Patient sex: M
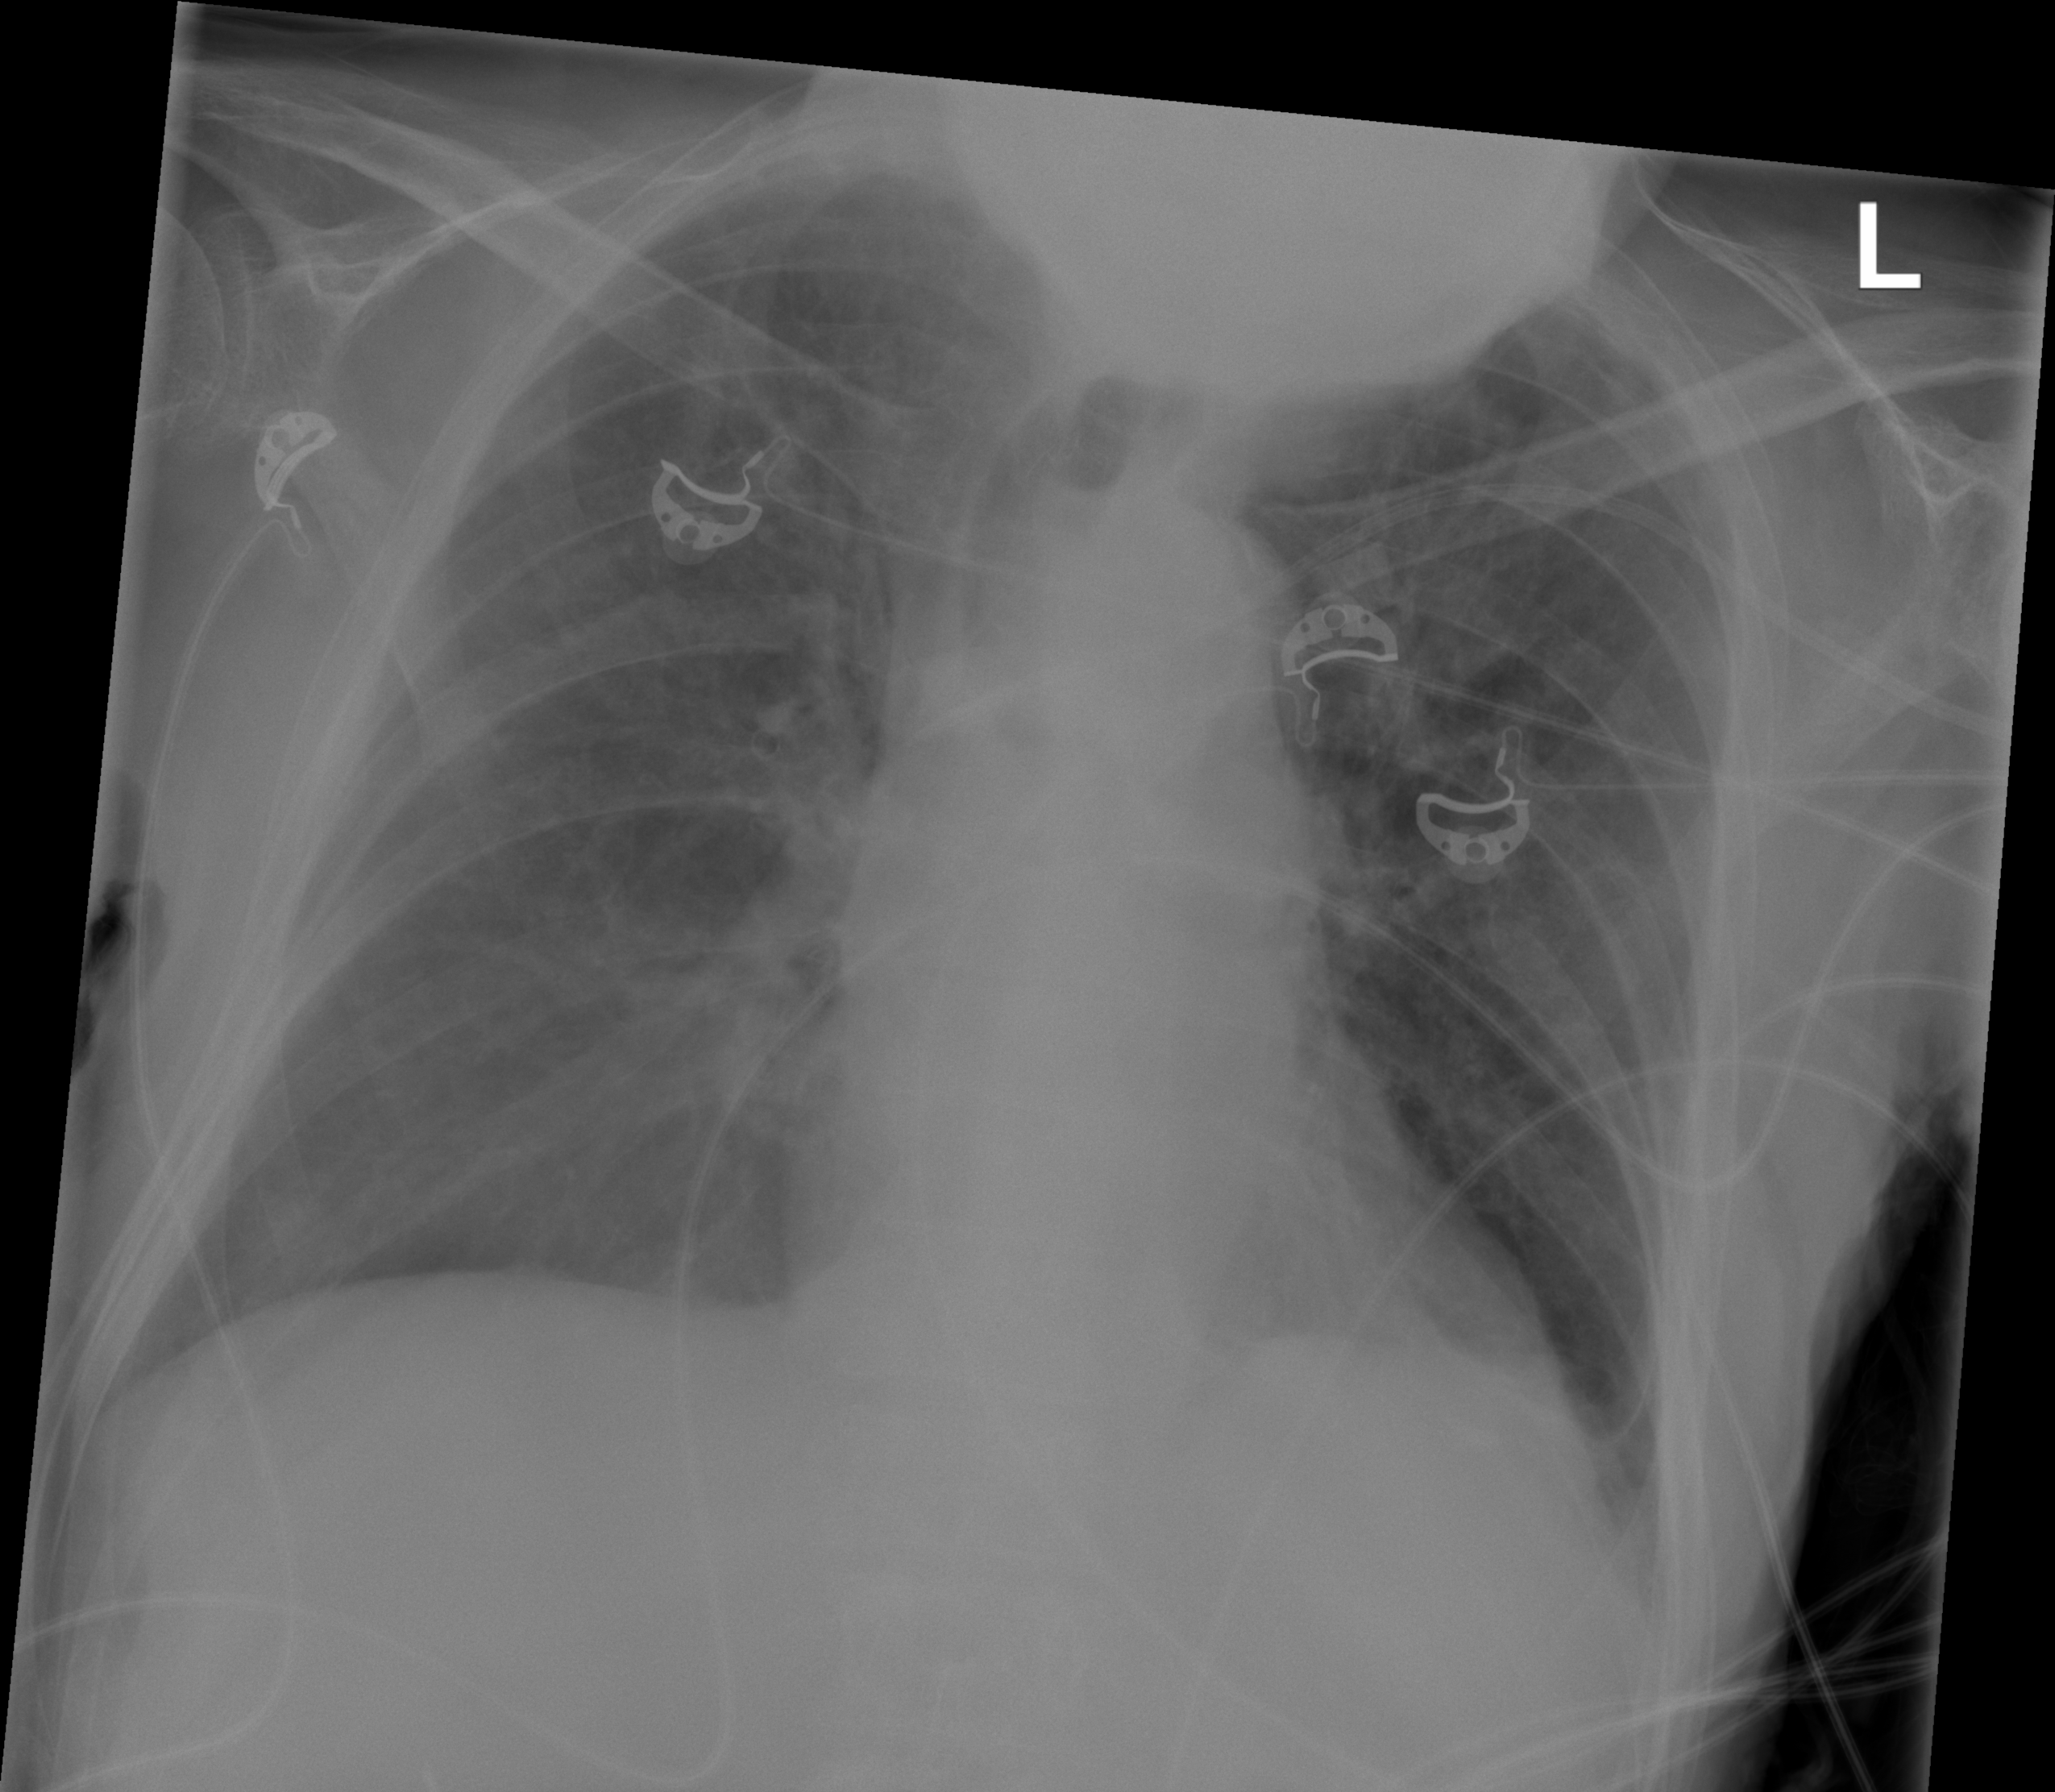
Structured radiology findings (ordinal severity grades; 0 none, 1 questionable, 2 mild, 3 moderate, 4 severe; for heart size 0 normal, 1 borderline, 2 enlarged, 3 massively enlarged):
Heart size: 0
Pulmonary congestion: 0
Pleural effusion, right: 0
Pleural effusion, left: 2
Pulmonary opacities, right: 0
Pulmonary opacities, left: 0
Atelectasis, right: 0
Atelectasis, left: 0